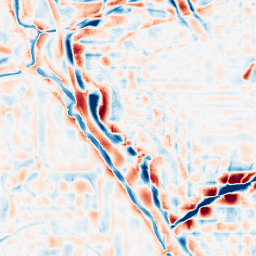
Category: wavelet
Decomposition family: wavelet_biorthogonal
Decomposition parameters: wavelet: bior2.4
level: 4
Upsampling method: cubic_catmull_rom
Upsampling parameters: scale: 8
Upsampling scale: 8